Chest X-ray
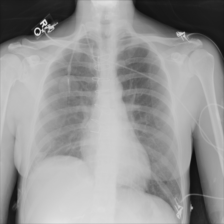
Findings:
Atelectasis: negative
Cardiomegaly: negative
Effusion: negative
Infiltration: negative
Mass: negative
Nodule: negative
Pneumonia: negative
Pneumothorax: negative
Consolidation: negative
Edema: negative
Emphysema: negative
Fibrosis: negative
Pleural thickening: negative
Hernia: negative